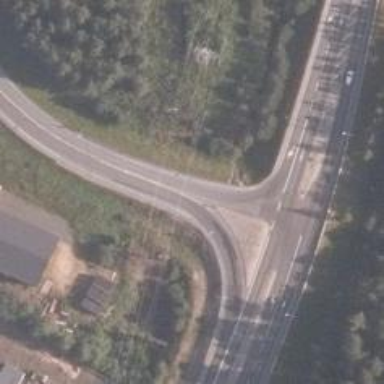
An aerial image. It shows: Trunk link road with asphalt surface.